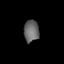
Tissue: lung
Cell type: Endothelial cells
Senescence score: 0.5942
Nuclear area (px): 322
Mean DAPI intensity: 103.807